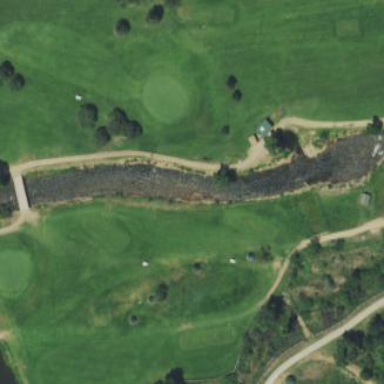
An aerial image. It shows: Water hazard in golf course. The hazard is natural water feature.